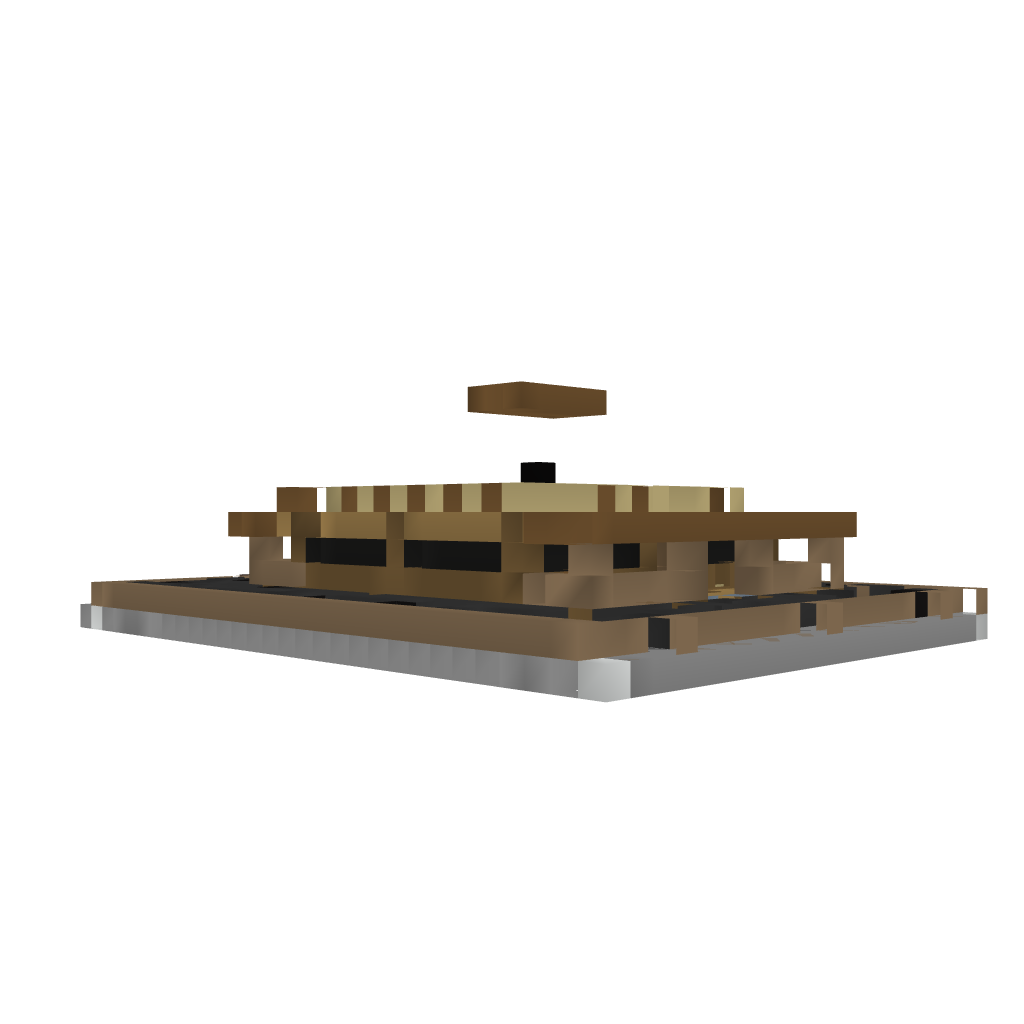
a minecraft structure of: Cottage